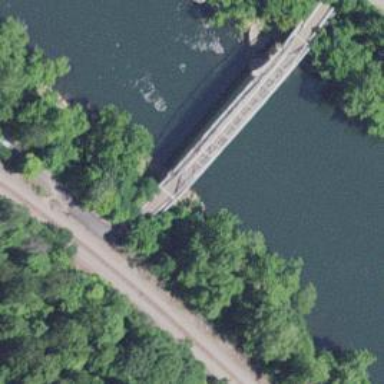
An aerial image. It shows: Tertiary road that crosses over truss bridge.